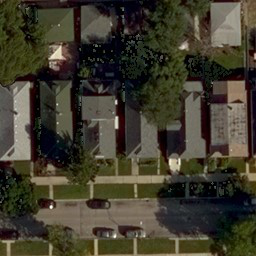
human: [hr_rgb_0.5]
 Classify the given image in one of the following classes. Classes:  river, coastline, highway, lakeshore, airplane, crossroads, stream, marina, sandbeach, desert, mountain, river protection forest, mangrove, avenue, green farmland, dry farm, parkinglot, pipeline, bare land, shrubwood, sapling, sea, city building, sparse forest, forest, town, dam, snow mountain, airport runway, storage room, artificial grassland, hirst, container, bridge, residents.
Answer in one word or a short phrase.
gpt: residents